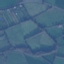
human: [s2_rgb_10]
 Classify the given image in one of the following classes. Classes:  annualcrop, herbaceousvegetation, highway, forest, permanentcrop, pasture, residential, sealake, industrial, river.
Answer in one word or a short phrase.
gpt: Pasture